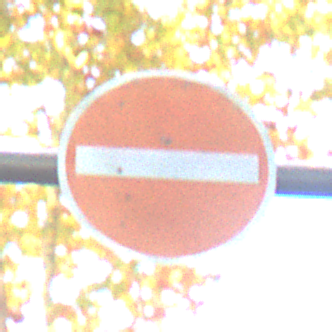
Verkehrszeichen: VerbotDerEinfahrt
Umgebung: Outdoor, Urban
Tageszeit: Midday
Wetter: Clear
Licht: Natural
Jahreszeit: NotSpecified
Kontrast: LowContrast